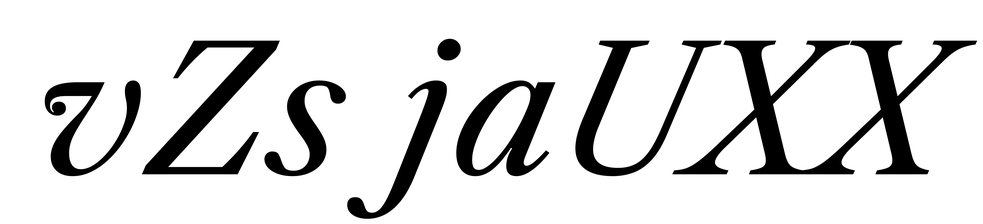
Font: LibreCaslonText-Italic_Italic